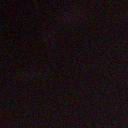
Screen state: off